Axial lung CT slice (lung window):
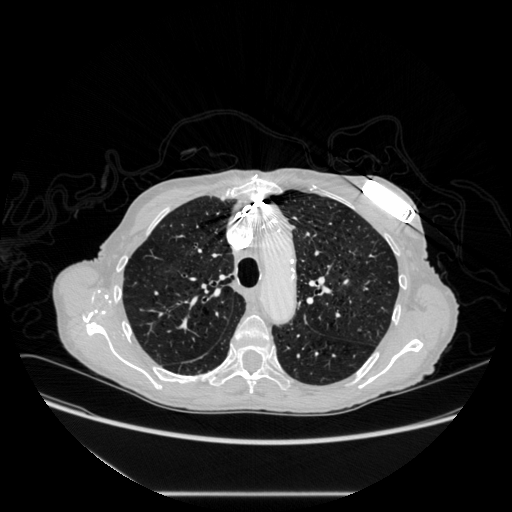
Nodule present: no